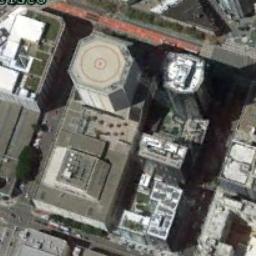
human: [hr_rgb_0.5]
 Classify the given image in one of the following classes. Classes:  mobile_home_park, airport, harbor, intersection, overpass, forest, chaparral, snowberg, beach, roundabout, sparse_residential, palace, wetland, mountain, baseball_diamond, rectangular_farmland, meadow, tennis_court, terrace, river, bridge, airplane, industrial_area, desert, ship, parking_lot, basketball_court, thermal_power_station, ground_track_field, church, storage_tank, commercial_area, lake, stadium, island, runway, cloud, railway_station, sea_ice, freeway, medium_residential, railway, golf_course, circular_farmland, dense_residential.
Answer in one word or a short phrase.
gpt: commercial_area